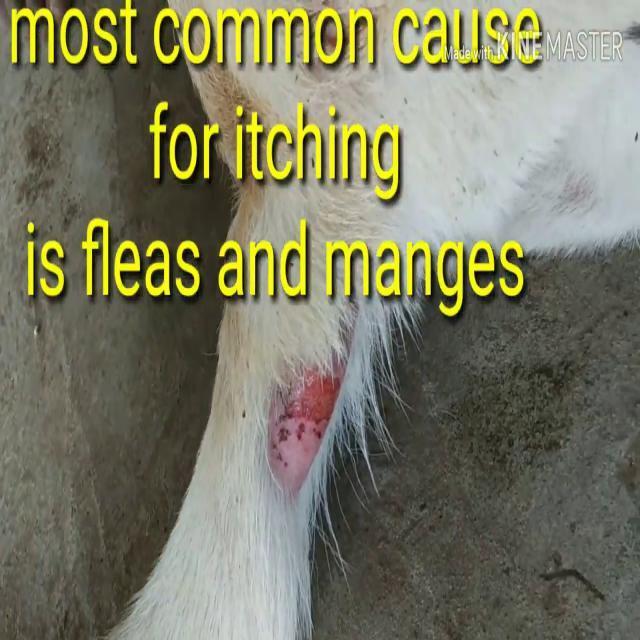
Canine dermatitis — inflammation of the skin presenting with erythema, pruritus, papules, and excoriation. May be allergic, contact, or atopic in origin.